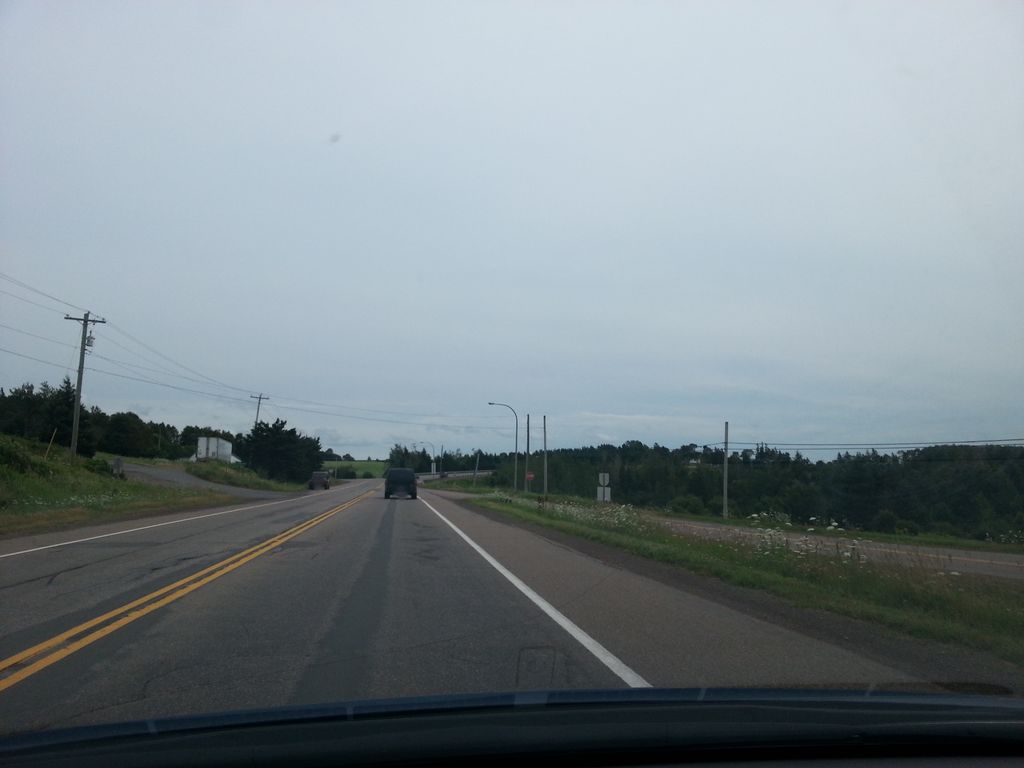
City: charlottetown